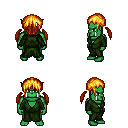
a pixel art fantasy rpg character, male body template, orc, green skin, green robe, gold greaves, light blonde twin-tailed hairstyle, four views (front, back, left, right), 2x2 character sprite sheet, small pixel art, hard edges, no anti-aliasing